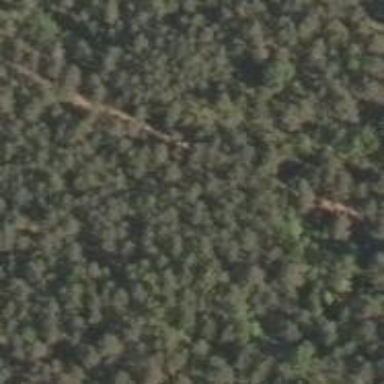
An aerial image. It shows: Path with excellent visibility for trail.